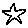
Label: star